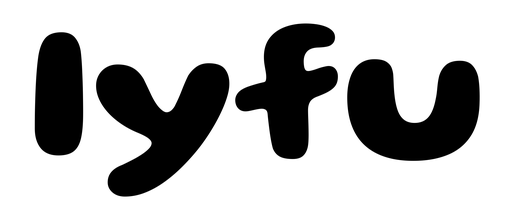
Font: Gluten_Bold